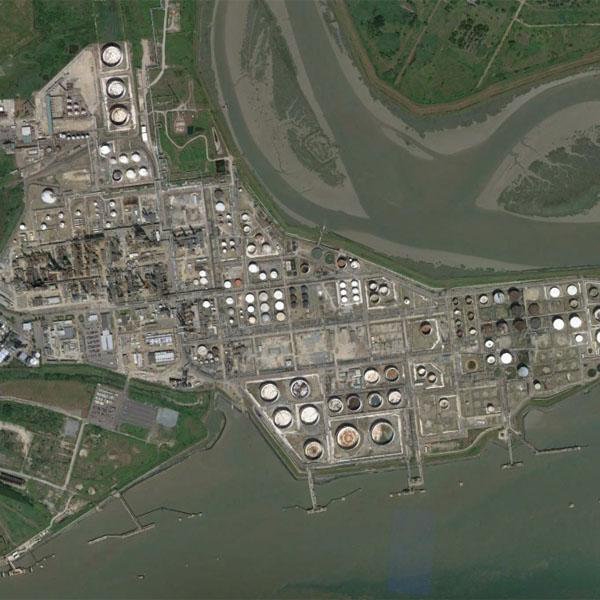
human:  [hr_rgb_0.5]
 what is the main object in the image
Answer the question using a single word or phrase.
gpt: storage tanks